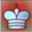
Piece: wK